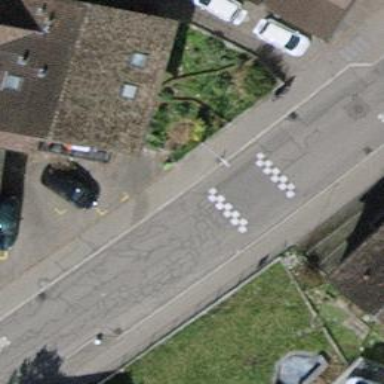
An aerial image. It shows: Traffic calming table.